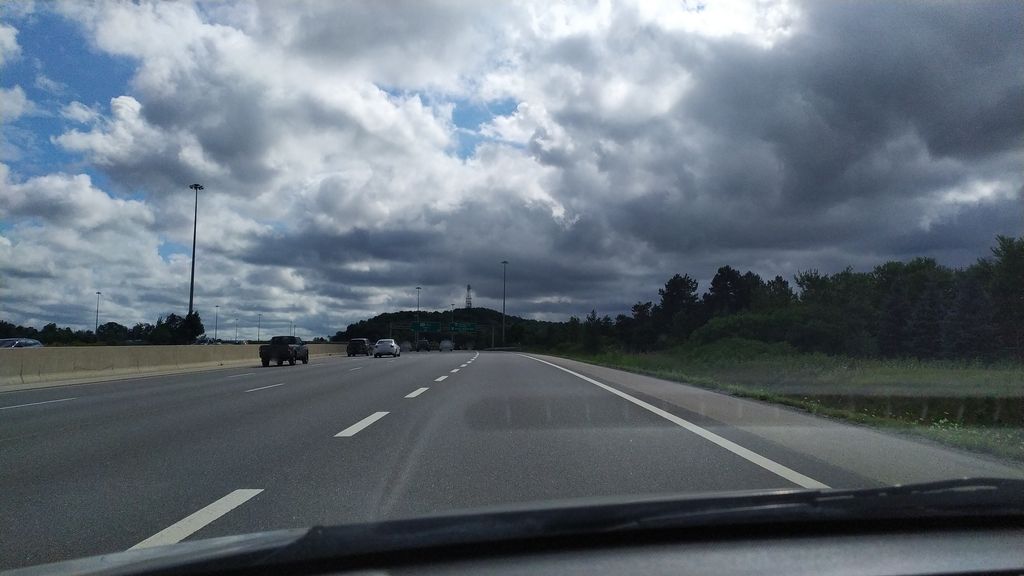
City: kitchener-waterloo